Question: I'm attempting to create a dockable toolbar (similar to what you use in Photoshop) that will hold a 2 x (n) grid of buttons. My idea is to use a QGridLayout parented to a blank QWidget, which is added to a QDockWidget, and add buttons to the QGridLayout. This seems to be working except for the aligning.
I've set the align for the buttons...
'''
myLayout->addWidget(button1,0,0,1,1,Qt::AlignTop);
myLayout->addWidget(button2,0,1,1,1,Qt::AlignTop);
myLayout->addWidget(button3,1,0,1,1,Qt::AlignTop);
myLayout->addWidget(button4,1,1,1,1,Qt::AlignTop);
'''
...however the grid is expanding to the full height of the QDockWidget, as seen below:

The buttons are also expanding horizontally as well, to fill the entire space. I figure I can just restrict the ability to re-size it horizontally (if this is possible?).
Is there a function I'm overlooking in the doc to control the GridLayout a little better to restrict it filling the entire width/height of the parent widget? And as a side-question, is there a way to prevent a QDOckWidget from being re-sized a certain direction?
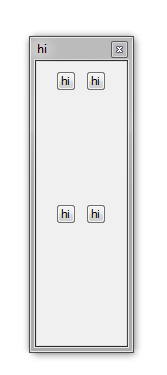
Answer: Use a QVBoxLayout where you add first your QGridLayout and then add a stretch like this:
'''
my_vboxlayout->addLayout( my_gridlayout );
my_vboxlayout->addStretch( 1 );
'''
Alternatively you can tell your QGridLayout that the last row should expand to a maximum size, which will push up the buttons.
In your case it would be:
'''
mygridlayout->setRowStretch( 2, 1 ); // give 3rd row maximum space
'''
Links to documentation:
<URL>
<URL>